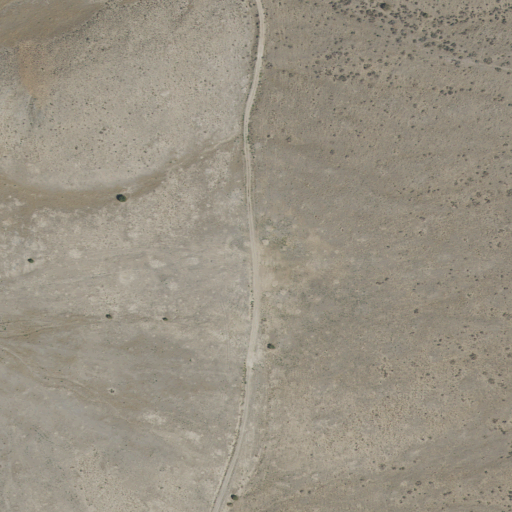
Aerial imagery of gap in Utah named Cys Pass containing shrub and grassland